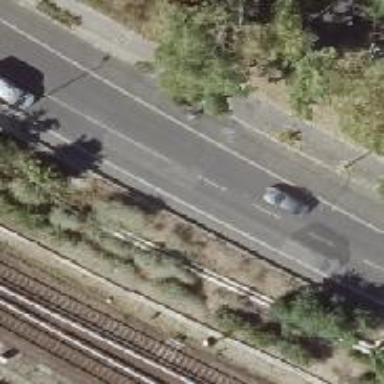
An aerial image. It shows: Secondary road with exclusive cycle lane on both sides. The road surface is asphalt.